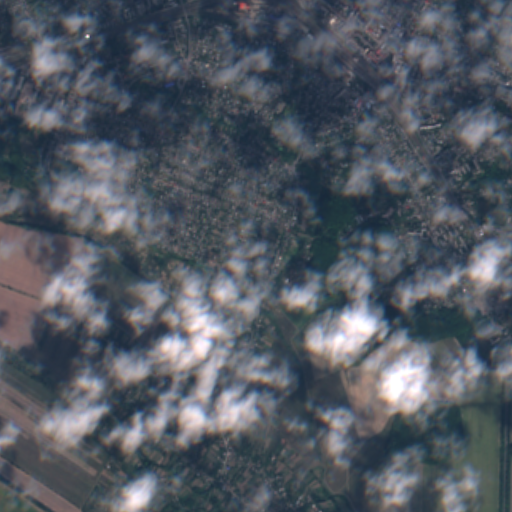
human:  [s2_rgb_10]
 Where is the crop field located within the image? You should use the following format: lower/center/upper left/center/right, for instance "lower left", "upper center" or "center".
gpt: The crop field is located in the lower right of the image.
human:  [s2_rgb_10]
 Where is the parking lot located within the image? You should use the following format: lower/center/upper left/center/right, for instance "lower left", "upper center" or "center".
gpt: The parking lot is located in the upper right of the image.
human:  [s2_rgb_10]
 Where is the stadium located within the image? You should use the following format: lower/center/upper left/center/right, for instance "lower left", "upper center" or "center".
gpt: The stadium is located in the center right of the image.
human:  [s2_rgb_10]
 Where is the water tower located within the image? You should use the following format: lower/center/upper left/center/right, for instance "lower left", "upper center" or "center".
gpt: The water tower is located in the center right of the image.
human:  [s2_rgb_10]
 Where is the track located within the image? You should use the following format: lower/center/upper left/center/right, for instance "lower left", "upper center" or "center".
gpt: There is no track in the image.